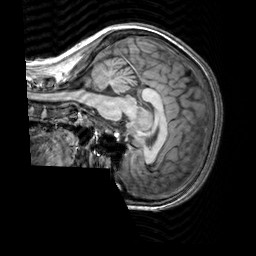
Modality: T1w
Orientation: sagittal
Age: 40
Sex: female
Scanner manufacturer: siemens
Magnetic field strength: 3 T
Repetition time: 2.3 s
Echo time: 0.00303 s